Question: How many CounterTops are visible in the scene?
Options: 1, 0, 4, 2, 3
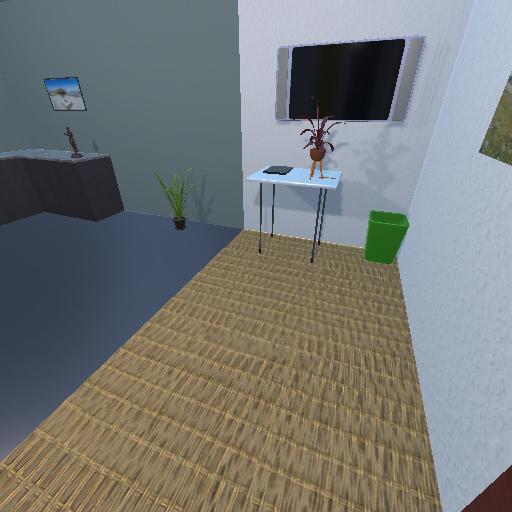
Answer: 1